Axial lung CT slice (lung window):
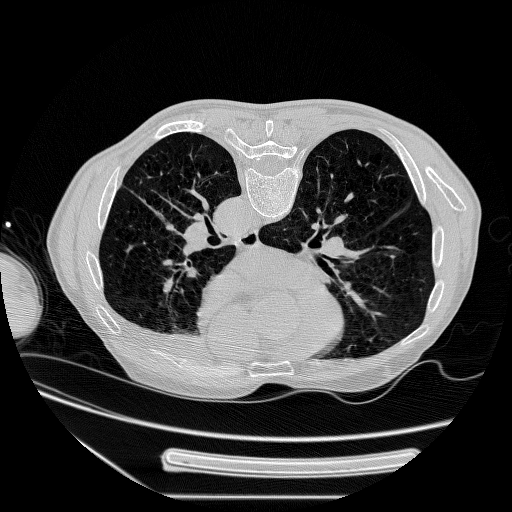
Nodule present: no